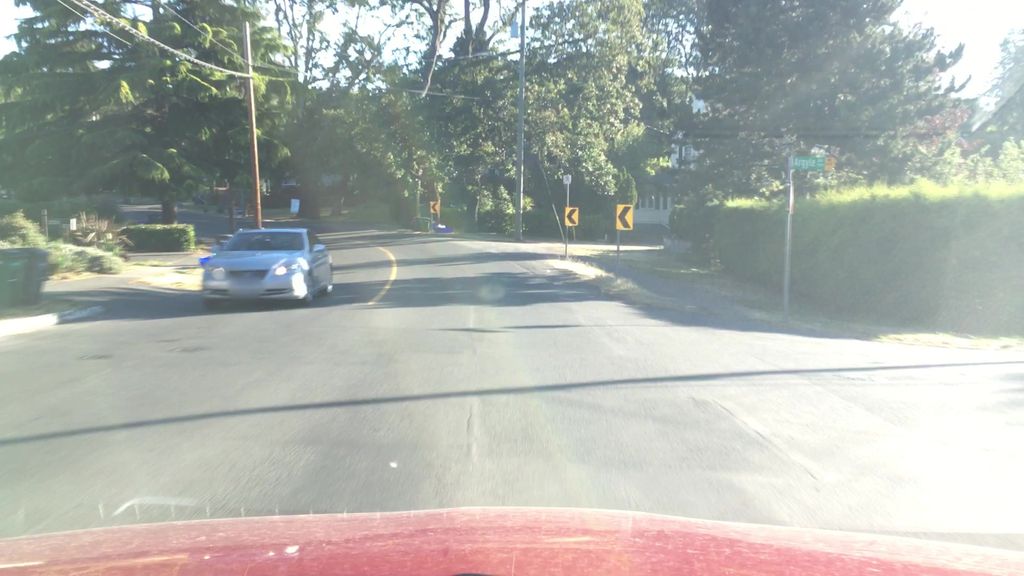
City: victoria